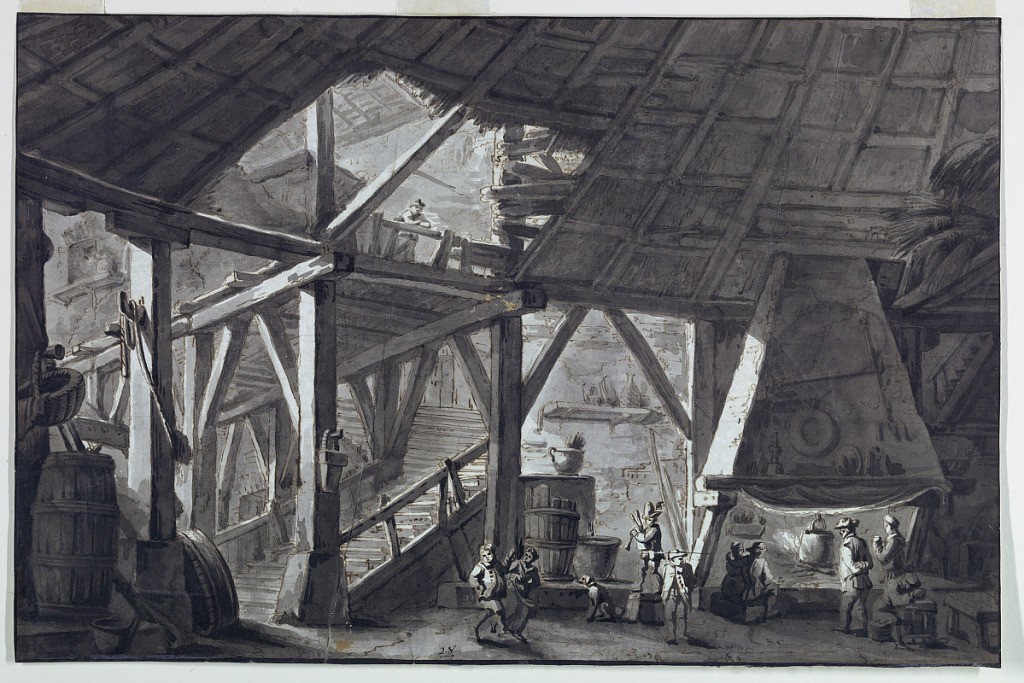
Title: Stage Design, Ruined Farm Building Interior
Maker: Antonio Giuseppe Basoli, Italian, 1774–1843
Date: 1810–30
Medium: Pen and brown ink, brush and gray and black wash on paper
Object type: Drawing
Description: Horizontal rectangle. Interior of shabby farmhouse with holes in ceiling, figures throughout. Men gathered around a fireplace at right, a bagpiper plays for a dancing couple, a boy and dog stand alone.